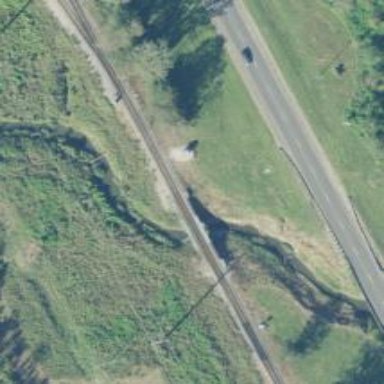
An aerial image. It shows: Railway spur junction.